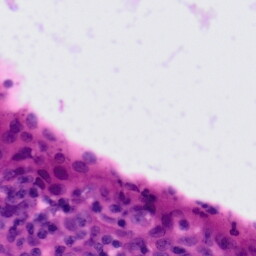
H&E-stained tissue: Tonsil